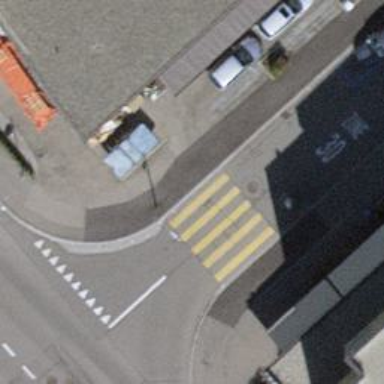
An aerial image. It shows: Uncontrolled zebra crossing on the road.